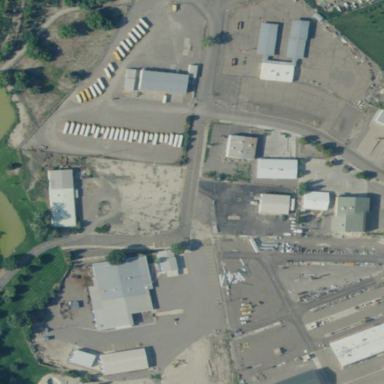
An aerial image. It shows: Bus depot area.